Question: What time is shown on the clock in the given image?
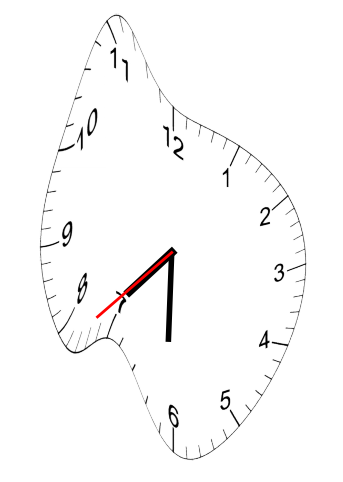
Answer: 07:30:38